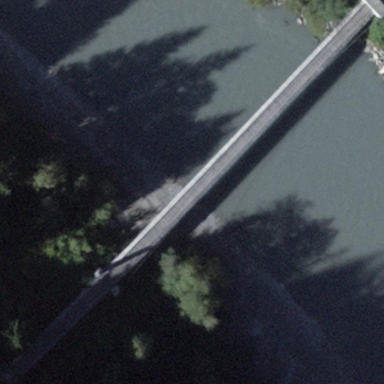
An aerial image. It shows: Suspension bridge built as man-made structure.